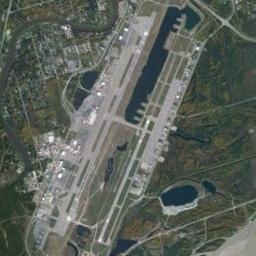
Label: airport